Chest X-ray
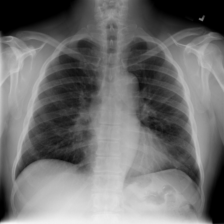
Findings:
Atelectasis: negative
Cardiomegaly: negative
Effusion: negative
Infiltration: negative
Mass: negative
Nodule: negative
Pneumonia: negative
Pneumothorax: negative
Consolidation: negative
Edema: negative
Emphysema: negative
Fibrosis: negative
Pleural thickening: negative
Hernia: negative